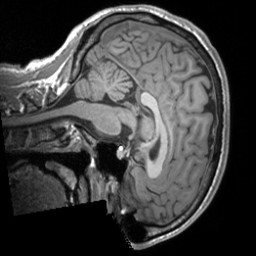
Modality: T1w
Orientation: sagittal
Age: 22
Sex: male
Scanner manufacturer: siemens
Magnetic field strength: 3 T
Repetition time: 1.9 s
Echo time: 0.00226 s